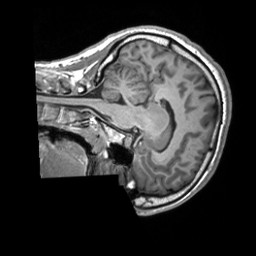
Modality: T1w
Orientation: sagittal
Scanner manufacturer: siemens
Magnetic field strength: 3 T
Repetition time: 1.7 s
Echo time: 0.00239 s